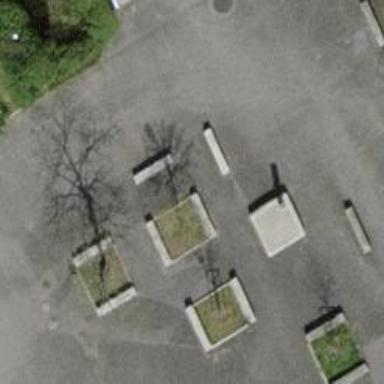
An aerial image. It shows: Concrete bench.